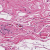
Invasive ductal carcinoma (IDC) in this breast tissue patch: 0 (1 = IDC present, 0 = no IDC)